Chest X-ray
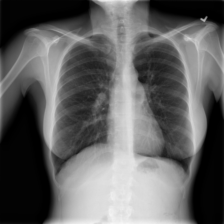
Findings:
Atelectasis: negative
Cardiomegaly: negative
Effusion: negative
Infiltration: positive
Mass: negative
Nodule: negative
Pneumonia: negative
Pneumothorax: negative
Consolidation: negative
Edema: negative
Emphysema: negative
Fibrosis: negative
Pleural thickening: negative
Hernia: negative